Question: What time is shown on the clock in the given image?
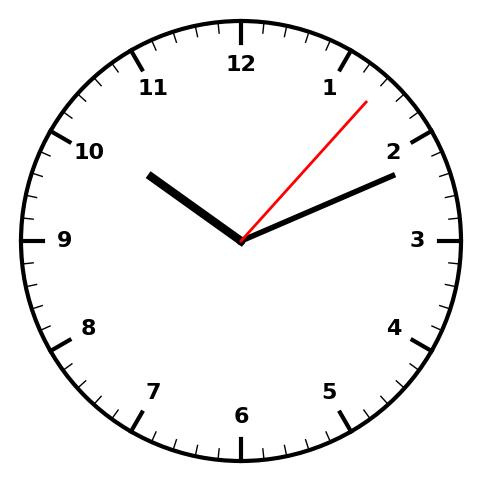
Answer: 10:11:07